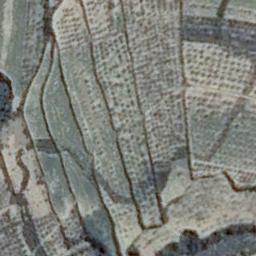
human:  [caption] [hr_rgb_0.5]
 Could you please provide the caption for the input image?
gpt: There are bare and green terrace .

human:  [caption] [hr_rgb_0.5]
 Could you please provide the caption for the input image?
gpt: A large layer of brown and green mixed terraces .

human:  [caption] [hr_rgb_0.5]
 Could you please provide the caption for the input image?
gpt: There is a path between the terraces leading to a building .

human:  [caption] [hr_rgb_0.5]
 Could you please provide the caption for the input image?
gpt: The green plants are on the terrace .

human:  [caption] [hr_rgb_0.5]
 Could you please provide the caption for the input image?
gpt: There are some terraces arranged neatly .